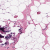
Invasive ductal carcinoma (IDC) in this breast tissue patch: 0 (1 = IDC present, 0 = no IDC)